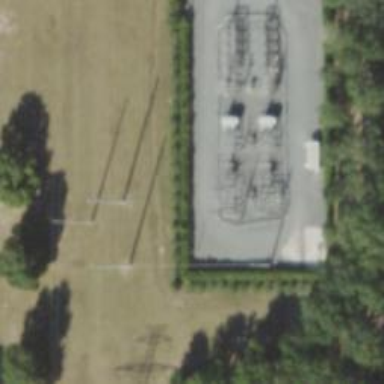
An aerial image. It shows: Switch used for power control.